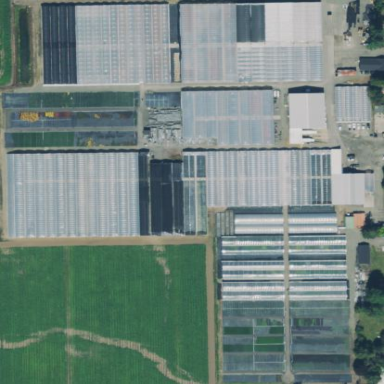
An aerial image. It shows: Greenhouse used for horticulture.